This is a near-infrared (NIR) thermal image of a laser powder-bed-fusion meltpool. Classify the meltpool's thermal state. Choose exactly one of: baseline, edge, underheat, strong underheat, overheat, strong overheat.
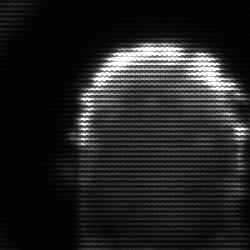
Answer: baseline